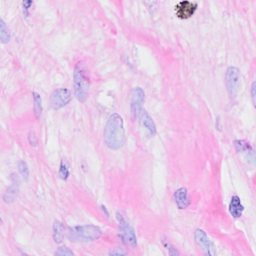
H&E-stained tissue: Breast